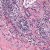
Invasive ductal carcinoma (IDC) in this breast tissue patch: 0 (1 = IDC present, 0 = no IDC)